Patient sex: F
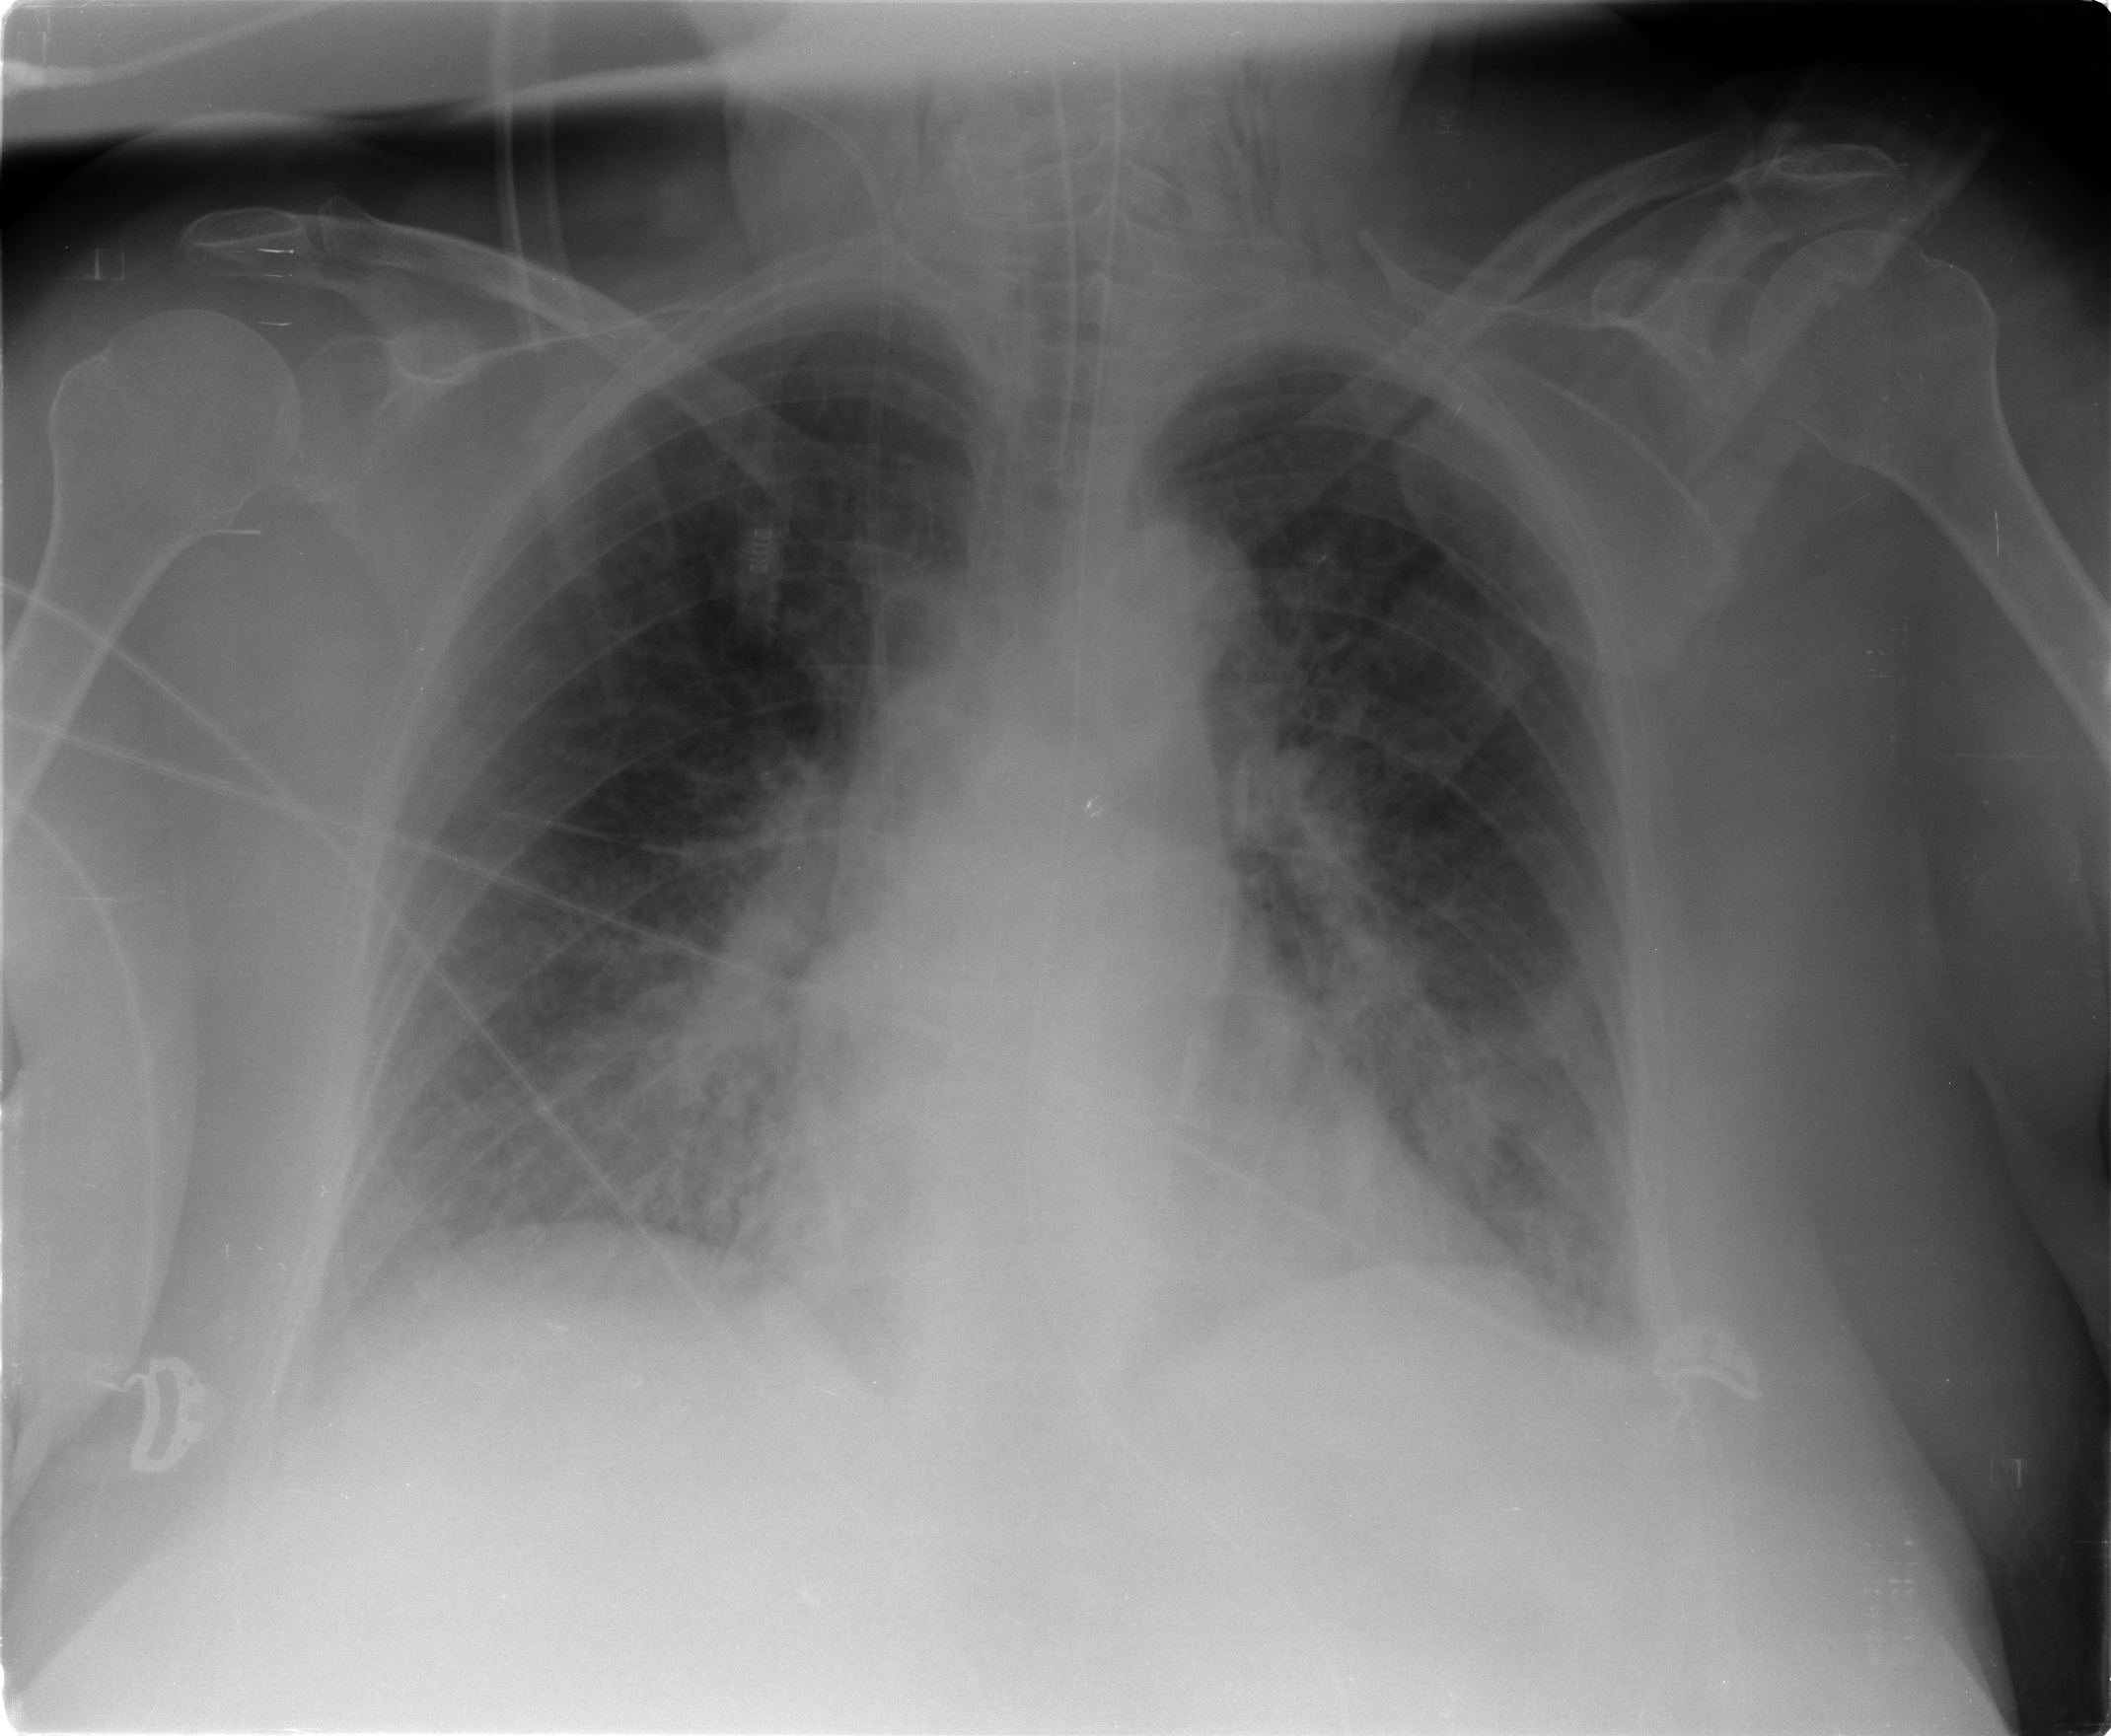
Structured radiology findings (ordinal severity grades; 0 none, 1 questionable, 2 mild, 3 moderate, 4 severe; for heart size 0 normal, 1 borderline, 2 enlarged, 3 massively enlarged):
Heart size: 0
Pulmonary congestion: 2
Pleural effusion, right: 1
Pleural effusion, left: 2
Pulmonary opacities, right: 0
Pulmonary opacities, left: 2
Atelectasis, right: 0
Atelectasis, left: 0